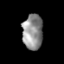
Tissue: lung
Cell type: Epithelial cells
Senescence score: 0.2014
Nuclear area (px): 703
Mean DAPI intensity: 142.812